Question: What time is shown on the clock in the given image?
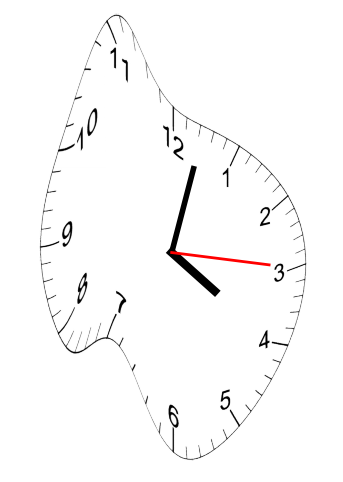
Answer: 04:02:15